Interaction volume radius: 10 \u00c5
Interaction volume height: 10 \u00c5
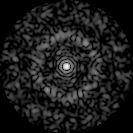
Disorder parameter: 0.8477